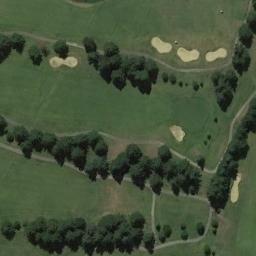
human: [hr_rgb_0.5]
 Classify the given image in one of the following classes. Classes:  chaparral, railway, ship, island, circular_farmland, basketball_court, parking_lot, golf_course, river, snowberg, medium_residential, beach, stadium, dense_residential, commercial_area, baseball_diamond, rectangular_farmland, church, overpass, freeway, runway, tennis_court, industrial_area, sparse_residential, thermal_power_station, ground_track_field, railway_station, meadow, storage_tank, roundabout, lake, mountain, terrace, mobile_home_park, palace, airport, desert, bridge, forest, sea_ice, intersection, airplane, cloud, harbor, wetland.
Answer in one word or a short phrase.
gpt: golf_course